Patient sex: M
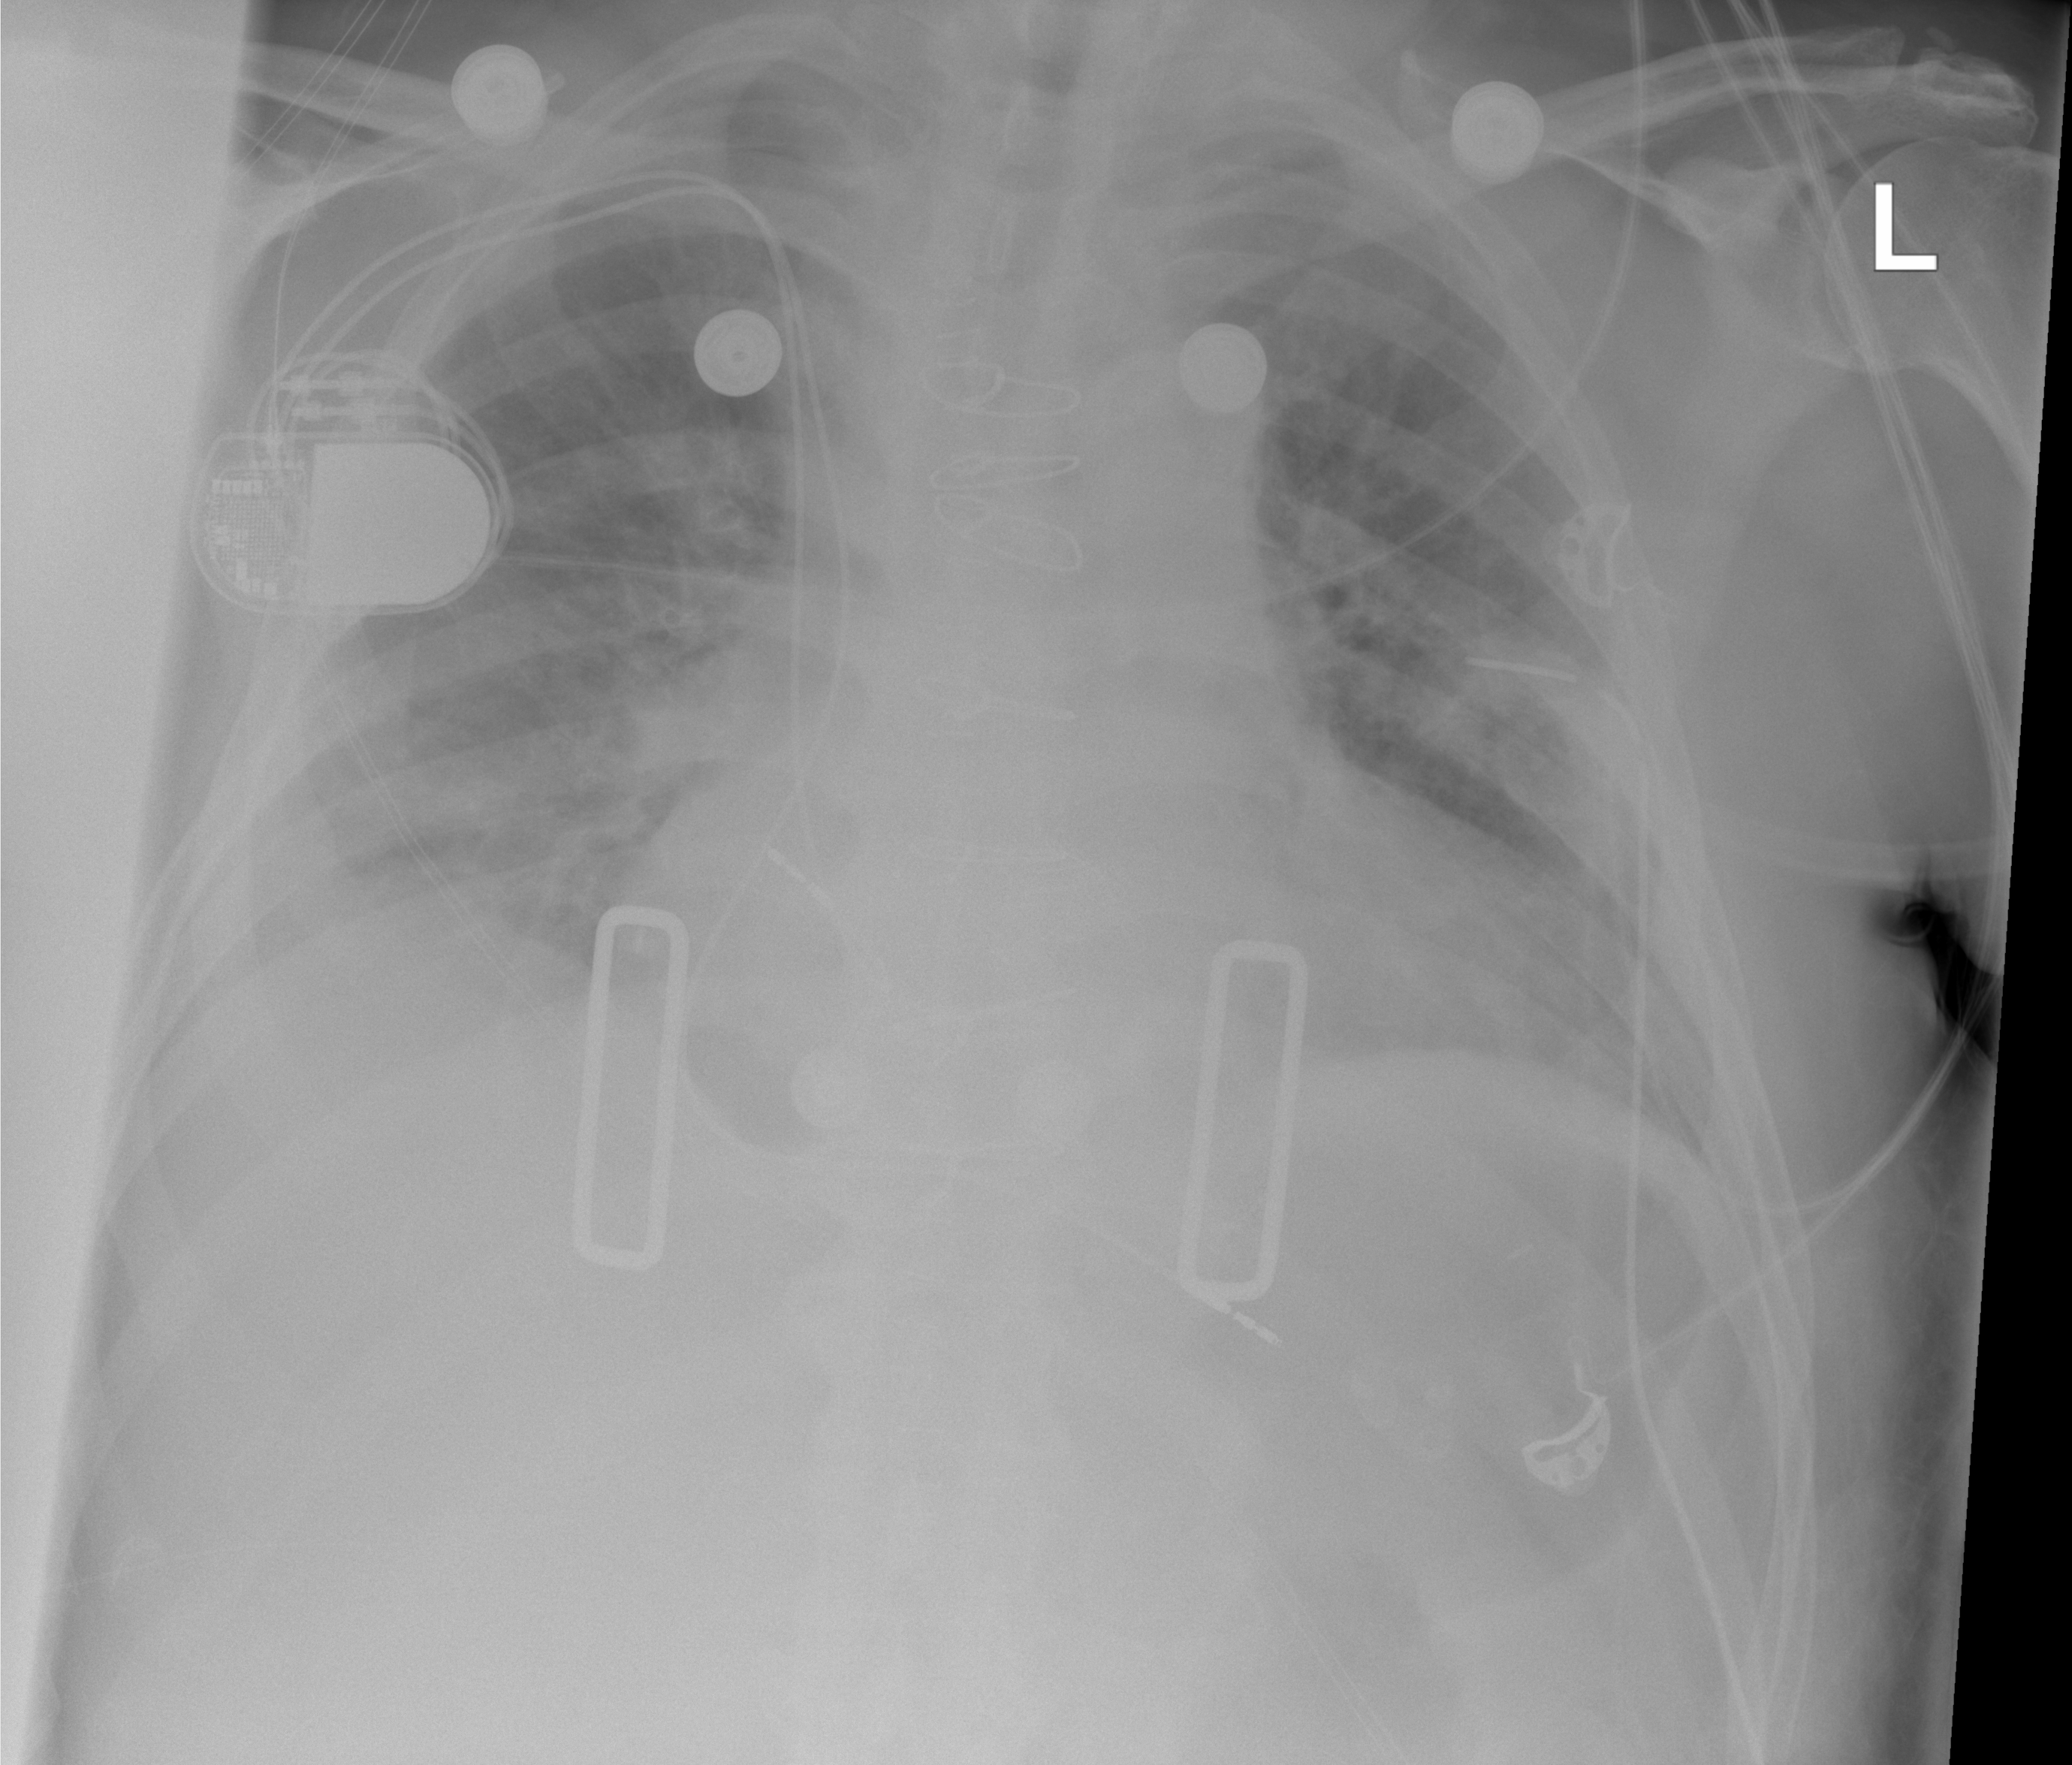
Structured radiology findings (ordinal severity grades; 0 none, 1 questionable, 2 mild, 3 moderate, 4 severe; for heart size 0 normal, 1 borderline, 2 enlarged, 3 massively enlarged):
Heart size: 2
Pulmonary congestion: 2
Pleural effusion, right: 2
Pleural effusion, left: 2
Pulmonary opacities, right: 0
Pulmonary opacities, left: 0
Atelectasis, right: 2
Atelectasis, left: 2